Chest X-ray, PA view. Patient: 69 years old, sex M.
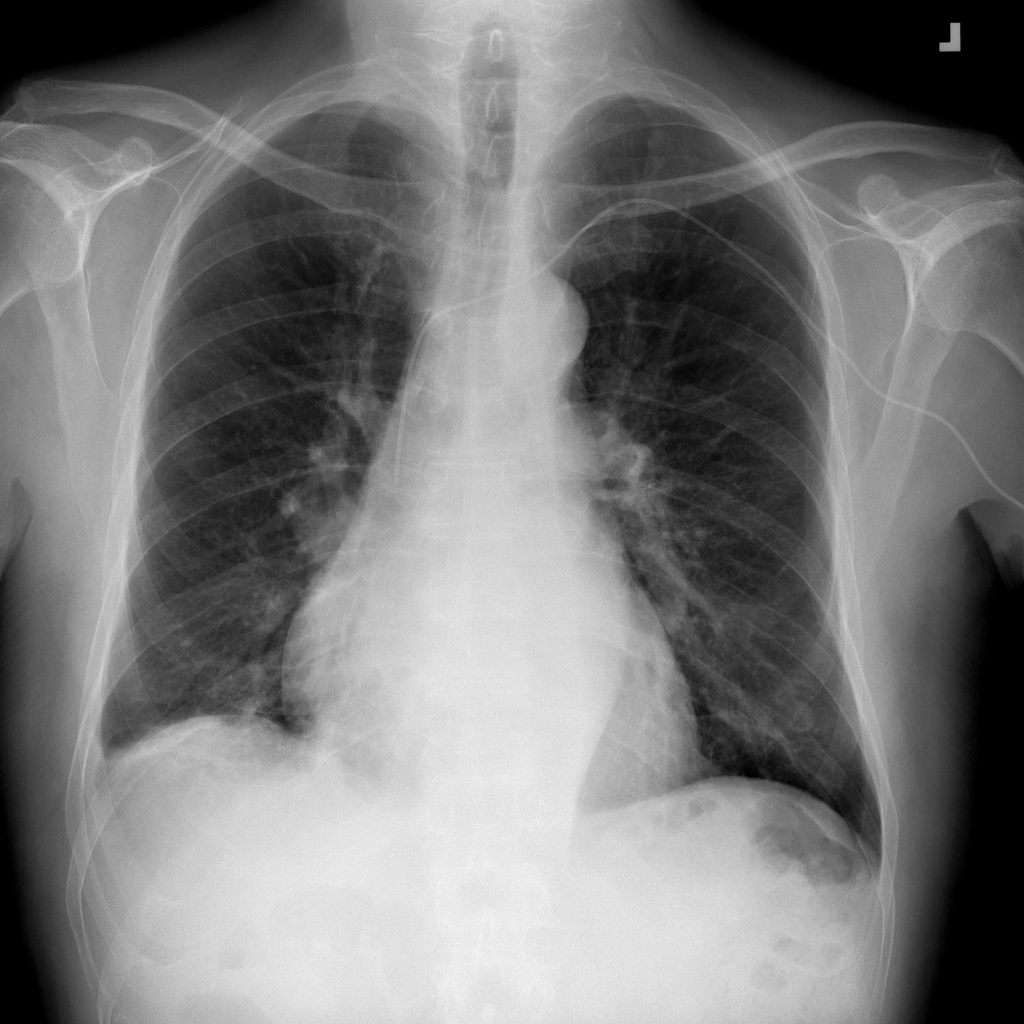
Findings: Cardiomegaly, Infiltration